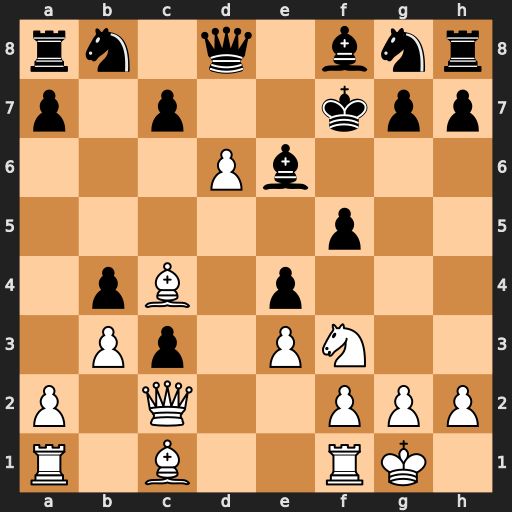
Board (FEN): rn1q1bnr/p1p2kpp/3Pb3/5p2/1pB1p3/1Pp1PN2/P1Q2PPP/R1B2RK1
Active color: w
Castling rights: -
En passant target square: -
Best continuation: dxc7 Qxc7 Ng5+